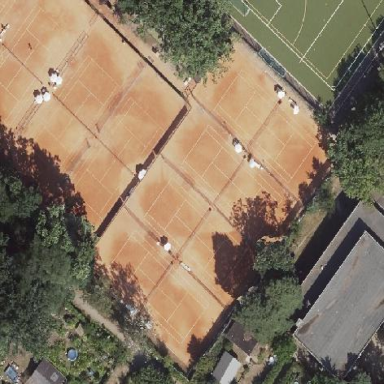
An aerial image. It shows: Tennis pitch with clay surface for leisure sports.